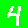
Digit: 4